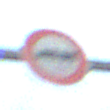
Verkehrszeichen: VerbotLastkraftwagenMitAnhaenger
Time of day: SunriseSunset
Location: Outdoor (RoadRail)
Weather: PartlyCloudy
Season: NotSpecified
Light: Natural